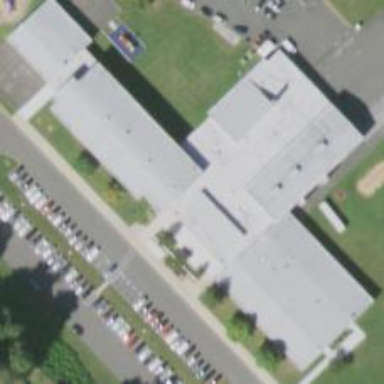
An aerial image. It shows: School.